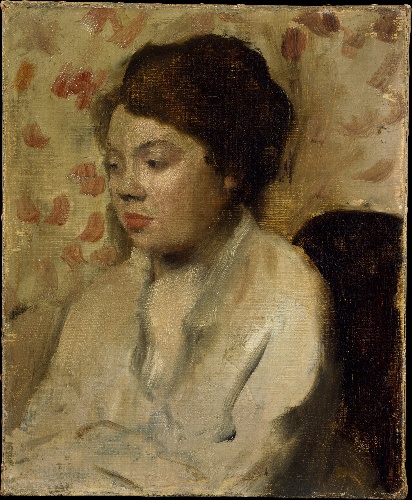
Title: Portrait of a Young Woman
Artist: Edgar Degas
Artist bio: French, Paris 1834–1917 Paris
Date: ca. 1885
Object type: Painting
Classification: Paintings
Medium: Oil on canvas
Dimensions: 10 3/4 x 8 3/4 in. (27.3 x 22.2 cm)
Department: European Paintings
Credit line: H. O. Havemeyer Collection, Bequest of Mrs. H. O. Havemeyer, 1929
Accession year: 1929
Repository: Metropolitan Museum of Art, New York, NY
Tags: Portraits|Women